Interaction volume radius: 10 \u00c5
Interaction volume height: 40 \u00c5
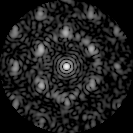
Disorder parameter: 0.5384